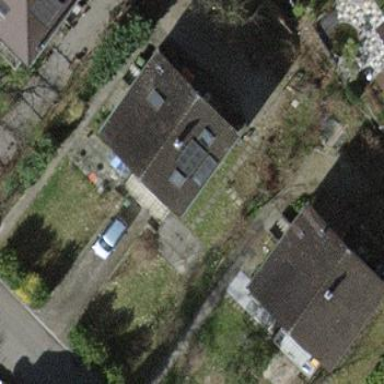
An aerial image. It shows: Detached building.